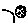
Label: moon